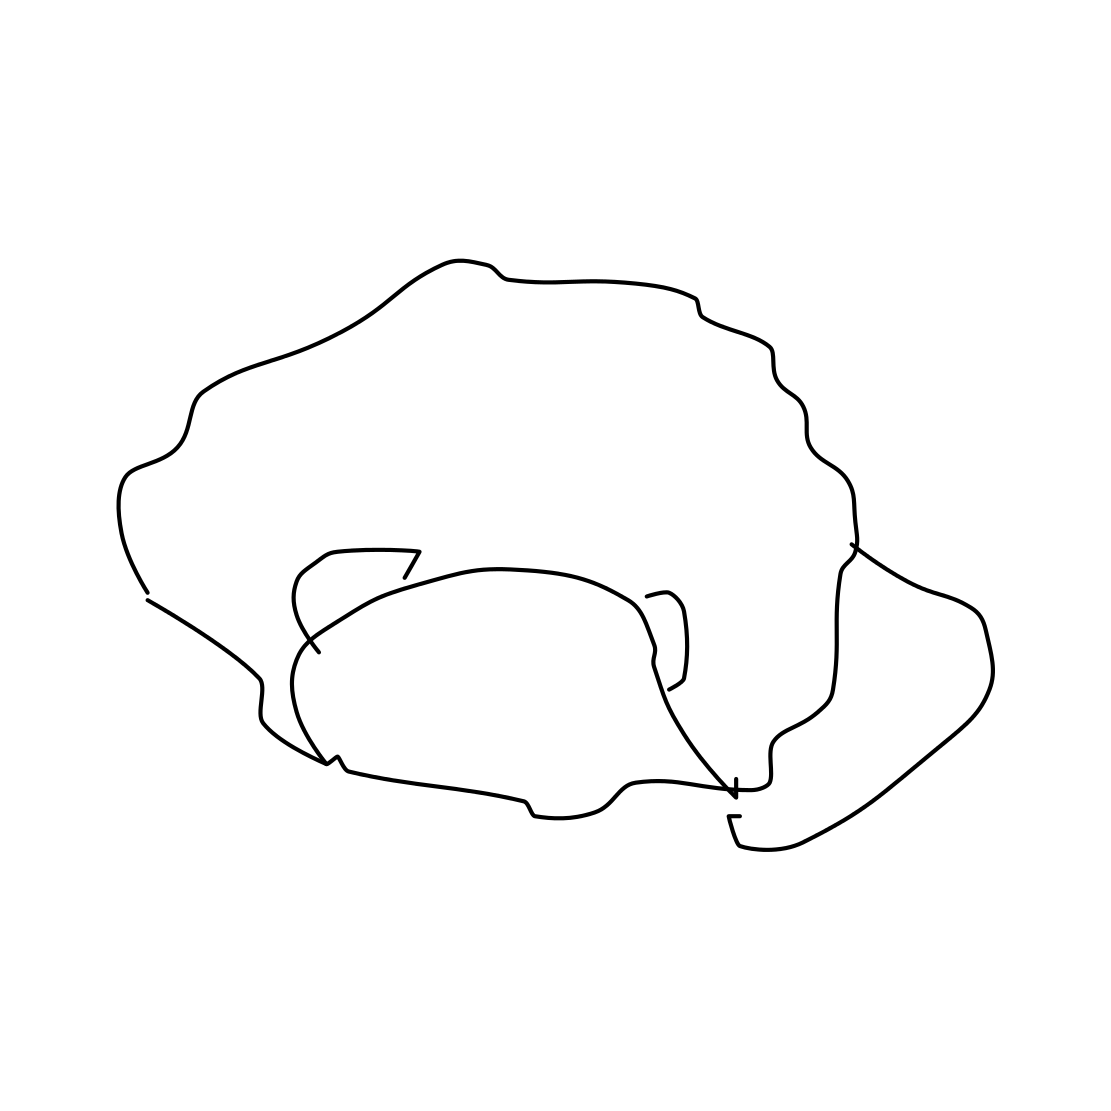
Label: brain